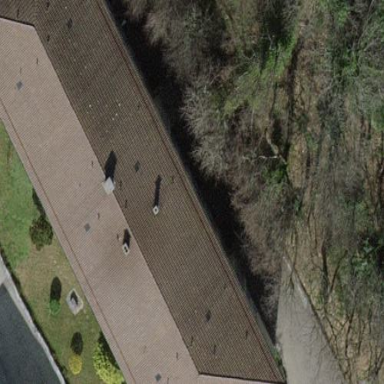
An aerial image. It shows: Hipped roof apartment building.